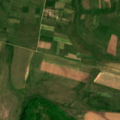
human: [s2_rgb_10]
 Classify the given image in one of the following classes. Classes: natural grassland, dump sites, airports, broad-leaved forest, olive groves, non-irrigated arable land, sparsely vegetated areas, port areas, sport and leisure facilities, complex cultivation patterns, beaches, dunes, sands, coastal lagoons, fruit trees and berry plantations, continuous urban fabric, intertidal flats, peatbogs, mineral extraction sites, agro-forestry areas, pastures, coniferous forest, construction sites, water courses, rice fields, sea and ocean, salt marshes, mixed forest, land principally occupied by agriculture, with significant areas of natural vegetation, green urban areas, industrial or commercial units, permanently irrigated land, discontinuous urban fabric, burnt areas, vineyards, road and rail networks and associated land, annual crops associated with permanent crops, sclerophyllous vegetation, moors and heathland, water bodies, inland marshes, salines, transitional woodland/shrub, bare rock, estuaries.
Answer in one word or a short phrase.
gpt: non-irrigated arable land, transitional woodland/shrub